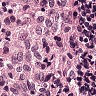
Metastatic tissue present: no